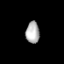
Tissue: prostate
Cell type: Fibroblasts
Senescence score: 0.7869
Nuclear area (px): 290
Mean DAPI intensity: 175.738